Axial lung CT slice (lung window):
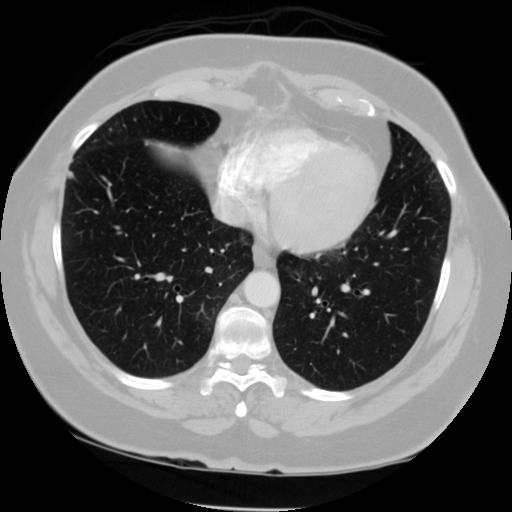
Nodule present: yes
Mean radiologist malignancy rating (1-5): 2